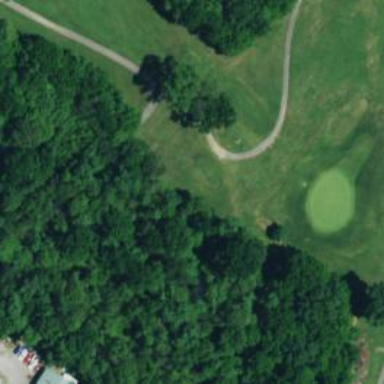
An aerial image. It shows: Golf tee.